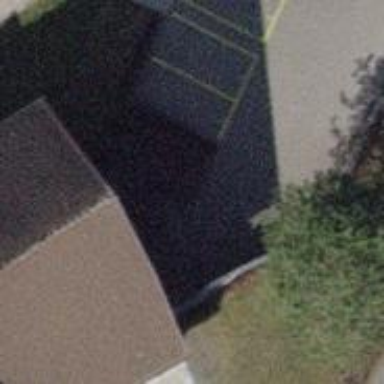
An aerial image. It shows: Parking entrance.